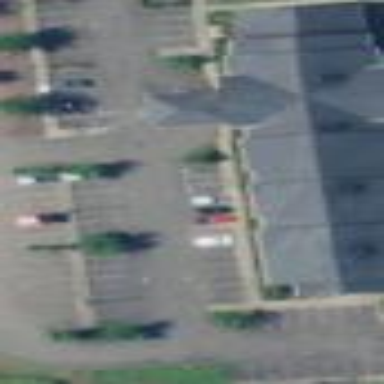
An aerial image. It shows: Parking area with asphalt surface.